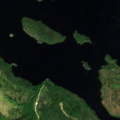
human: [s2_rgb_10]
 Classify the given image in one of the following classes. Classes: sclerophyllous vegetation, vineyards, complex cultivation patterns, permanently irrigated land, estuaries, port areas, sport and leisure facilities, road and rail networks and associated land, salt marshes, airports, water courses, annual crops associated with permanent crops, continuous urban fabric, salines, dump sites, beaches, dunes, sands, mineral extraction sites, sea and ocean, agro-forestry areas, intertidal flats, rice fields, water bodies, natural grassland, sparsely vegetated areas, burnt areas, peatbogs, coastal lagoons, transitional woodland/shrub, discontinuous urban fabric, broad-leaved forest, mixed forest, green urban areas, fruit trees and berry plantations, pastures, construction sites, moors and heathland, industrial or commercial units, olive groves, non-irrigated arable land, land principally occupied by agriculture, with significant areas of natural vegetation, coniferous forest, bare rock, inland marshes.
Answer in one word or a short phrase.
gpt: coniferous forest, mixed forest, water bodies